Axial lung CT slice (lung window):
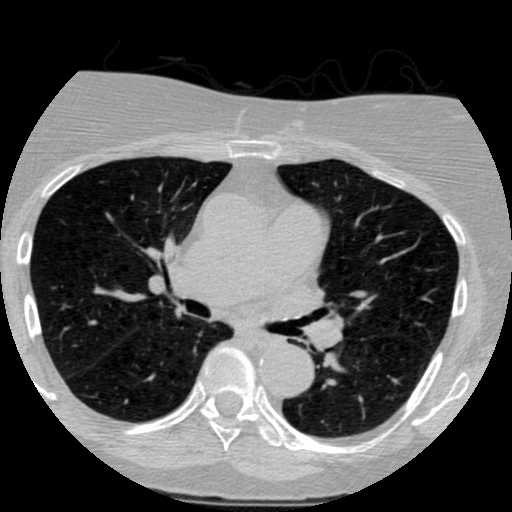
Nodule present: no